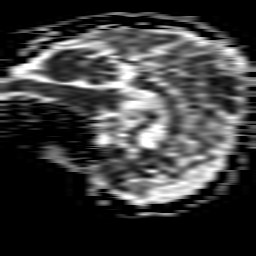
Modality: ADC
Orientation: sagittal
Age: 62
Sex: female
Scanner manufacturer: philips
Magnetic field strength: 1.5 T
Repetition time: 3.639 s
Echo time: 0.09255 s